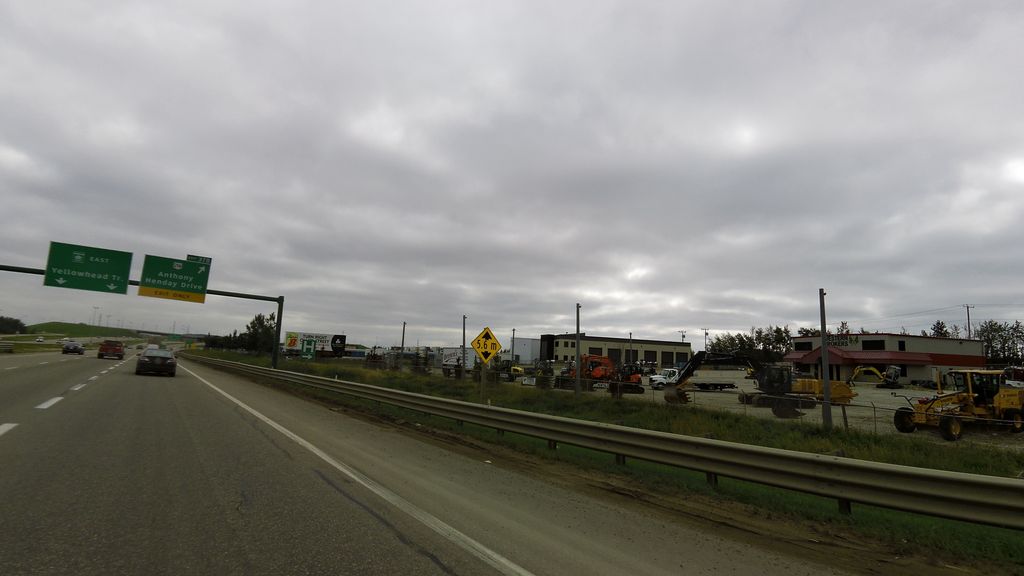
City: edmonton